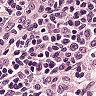
Metastatic tissue present: no